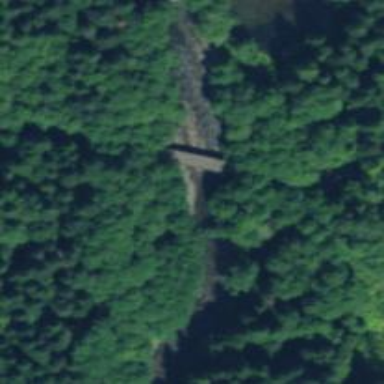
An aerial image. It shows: Bridge.